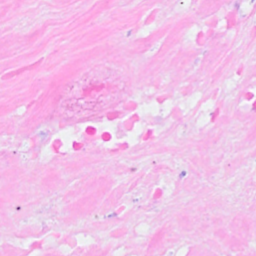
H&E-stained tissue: Breast